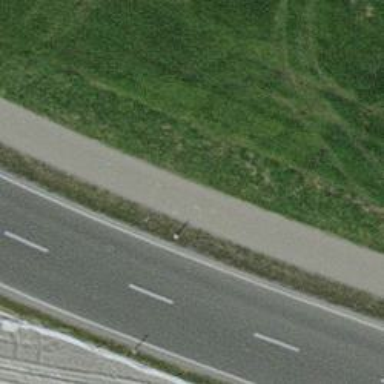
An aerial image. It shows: Cycleway.